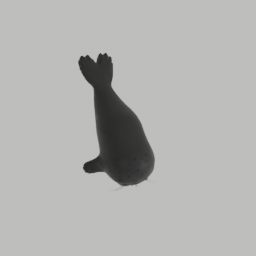
Label: animals